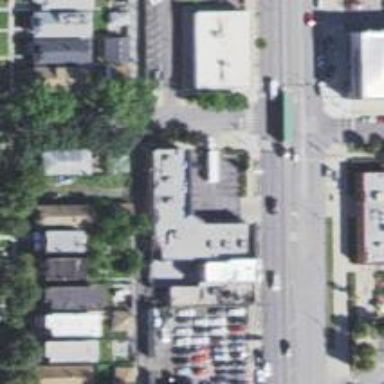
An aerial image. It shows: Alley classified as service road.